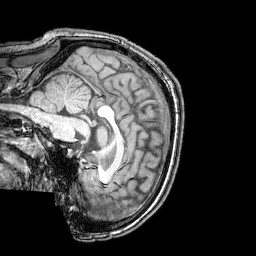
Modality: T1w
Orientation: sagittal
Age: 24
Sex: male
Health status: healthy
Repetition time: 0.081 s
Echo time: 0.037 s